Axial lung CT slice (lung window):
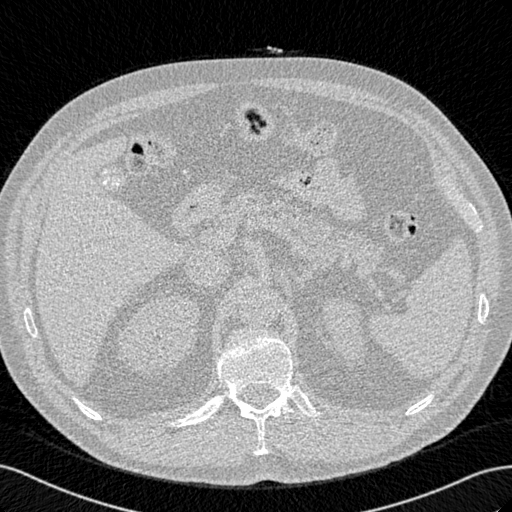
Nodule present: no